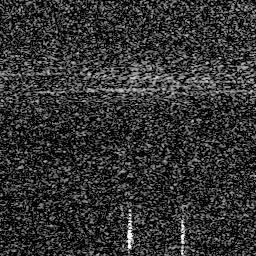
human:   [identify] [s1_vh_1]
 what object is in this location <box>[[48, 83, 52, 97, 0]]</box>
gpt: <ref>1 small ship at the bottom</ref>

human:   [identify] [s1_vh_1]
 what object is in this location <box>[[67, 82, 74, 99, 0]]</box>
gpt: <ref>1 medium ship at the bottom right</ref>